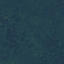
Land use / land cover: Forest